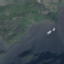
Label: HerbaceousVegetation